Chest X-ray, AP view. Patient: 56 years old, sex F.
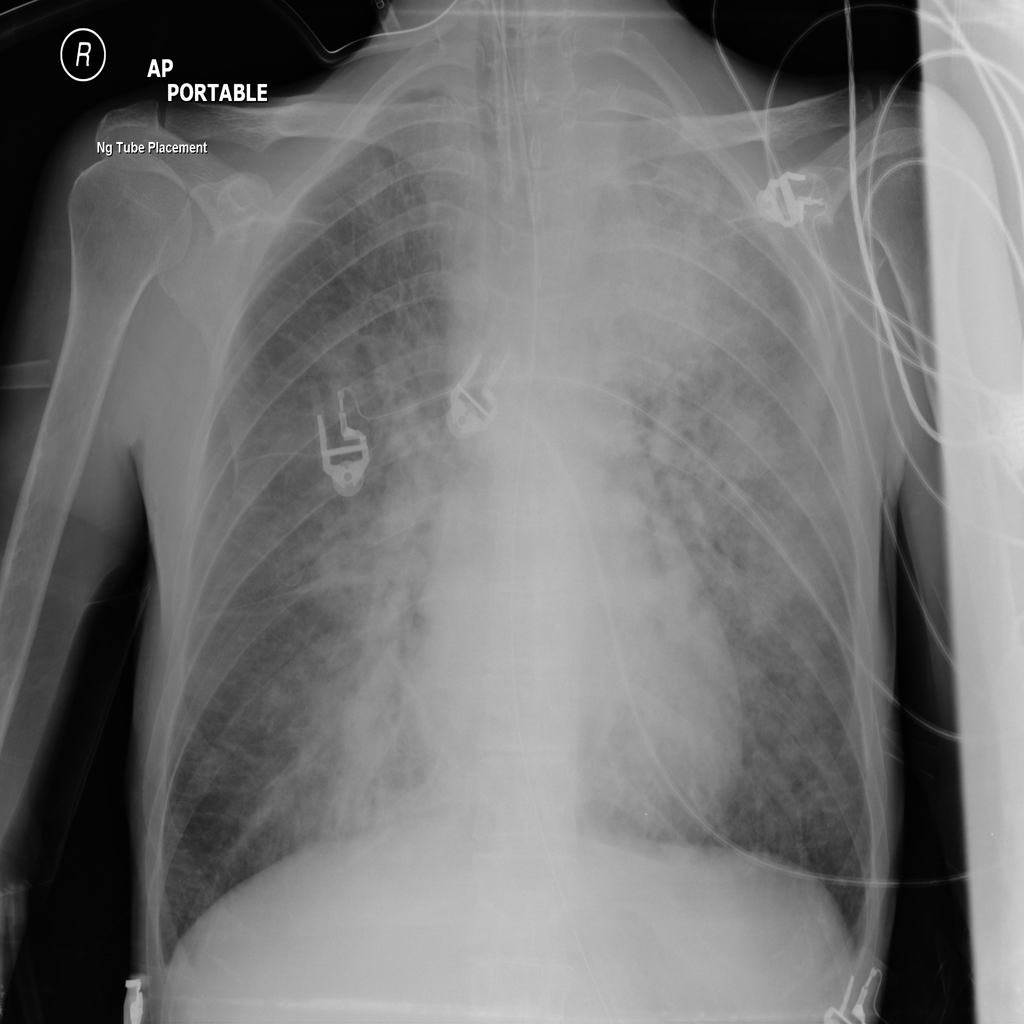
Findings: Infiltration